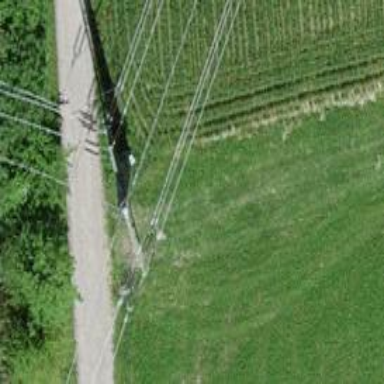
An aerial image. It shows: Power line with three cables.